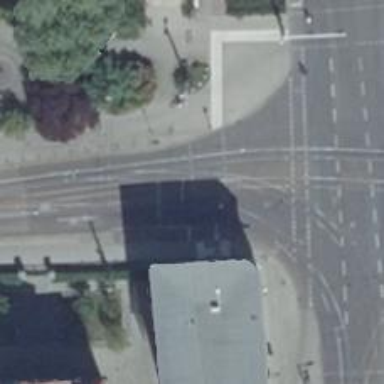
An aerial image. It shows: Railway crossing with traffic signals.